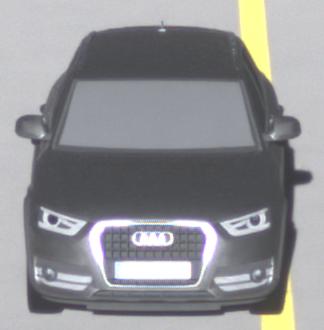
Make: Audi
Model: Q3 1.4 TFSI
Detailed model: Q3 (8U)
Model produced from: 2013/07
Model produced until: 2014/10
Doors: 5
Color: gray
Road condition: dry road
Daytime: morning or afternoon
Contrast: high contrast